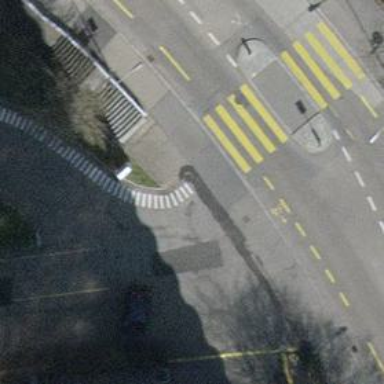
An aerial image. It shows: Set of steps made of paving stones.